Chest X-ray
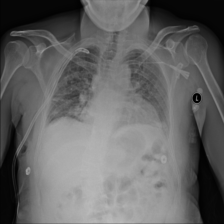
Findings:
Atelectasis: negative
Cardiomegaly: negative
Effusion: negative
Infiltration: negative
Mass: negative
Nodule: negative
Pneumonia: negative
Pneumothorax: positive
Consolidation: negative
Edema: negative
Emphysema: negative
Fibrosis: negative
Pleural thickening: negative
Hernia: negative